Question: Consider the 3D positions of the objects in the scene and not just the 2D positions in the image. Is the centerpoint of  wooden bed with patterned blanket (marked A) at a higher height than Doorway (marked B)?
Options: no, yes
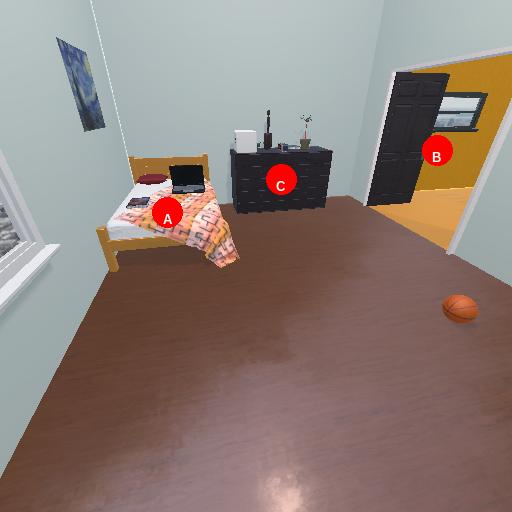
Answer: no